Question: Whenever I try to test my current app with Xcode Instruments, two identical messages pop up:

This only happens when I use instruments. A previous version of the app has already been accepted by the app store and I just sent another version to Apple for review, without any complaints about profiles.
This isn't a showstopper as I can dismiss the alerts and use Instruments anyway but it is quite annoying.
Anyone any idea what could be causing it?
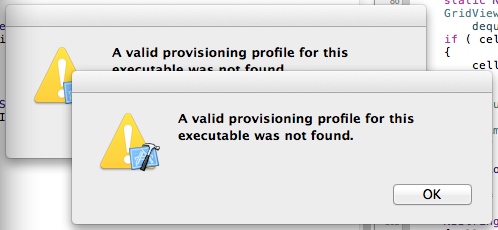
Answer: This is because the profiling, using Instruments, needs to be done in the Release configuration, using an Ad-hoc provisioning profile. You're seeing that message probably because the device you're trying to use for Instruments is not in the provisioning profile you're using.
So you would have to enter the iOS Developer portal, add your device to the provisioning profile, reinstall the provisioning profile. Then that message shouldn't appear again!